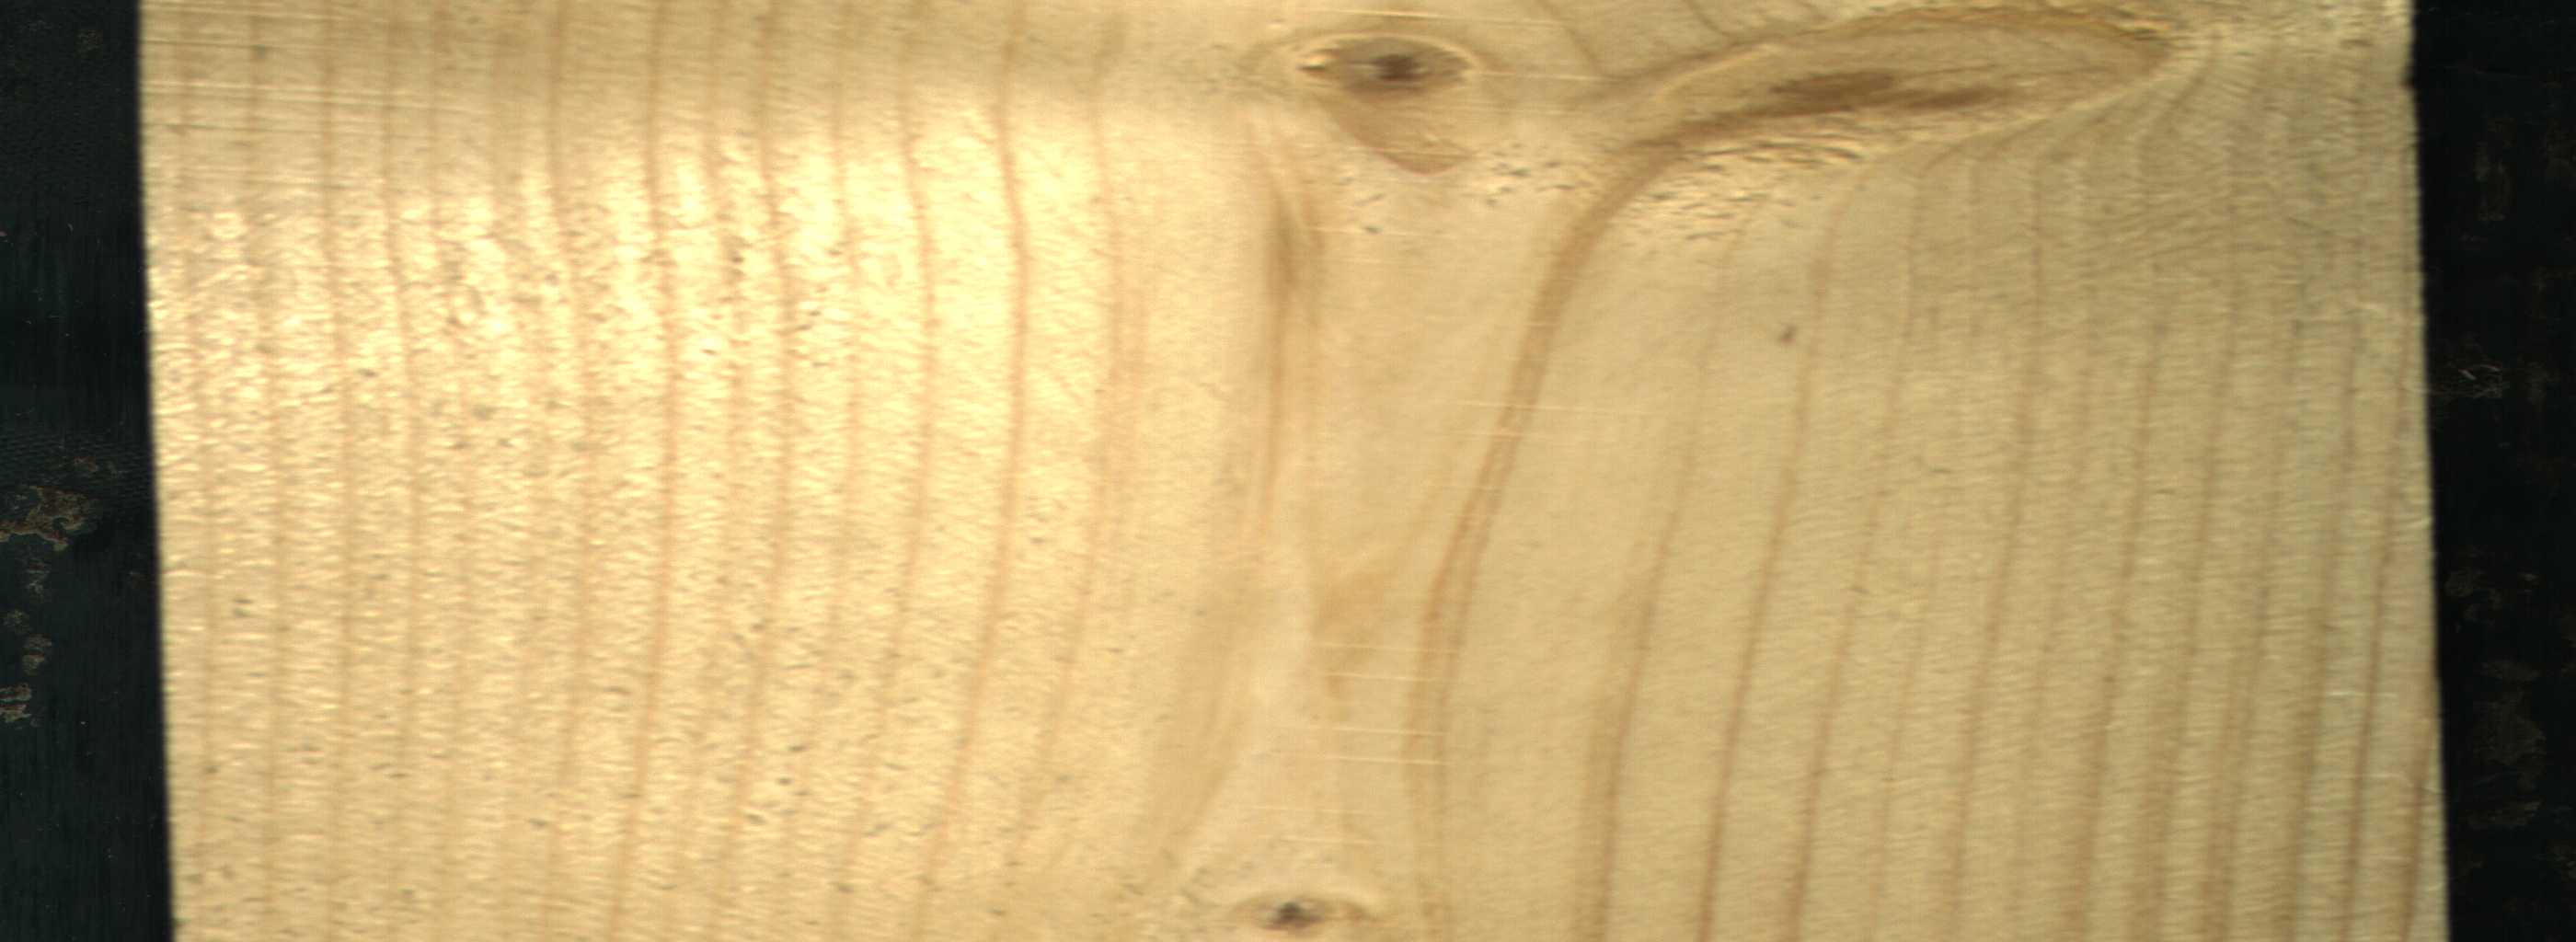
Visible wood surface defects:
Live_Knot
Live_Knot
Live_Knot